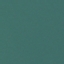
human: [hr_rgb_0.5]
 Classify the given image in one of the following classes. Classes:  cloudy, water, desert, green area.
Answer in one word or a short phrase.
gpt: water